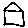
Label: house